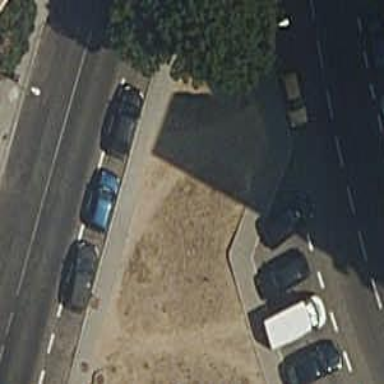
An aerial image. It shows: Garden with kerb barrier.